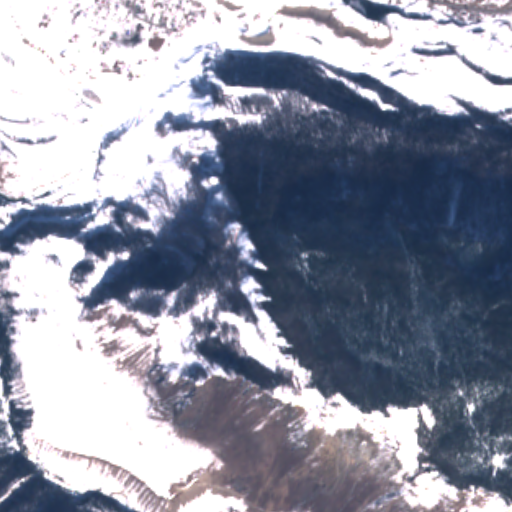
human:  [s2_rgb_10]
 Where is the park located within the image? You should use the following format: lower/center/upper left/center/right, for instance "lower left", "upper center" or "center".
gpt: The park is located in the upper right of the image.
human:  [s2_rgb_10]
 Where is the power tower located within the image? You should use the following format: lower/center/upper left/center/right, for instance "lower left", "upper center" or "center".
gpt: The power tower is located in the upper of the image.
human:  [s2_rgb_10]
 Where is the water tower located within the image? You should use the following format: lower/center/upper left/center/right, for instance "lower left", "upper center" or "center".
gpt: The water tower is located in the upper left of the image.
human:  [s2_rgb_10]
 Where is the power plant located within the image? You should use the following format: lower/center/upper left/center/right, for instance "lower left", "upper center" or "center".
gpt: There is no power plant in the image.